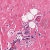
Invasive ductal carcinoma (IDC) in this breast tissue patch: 0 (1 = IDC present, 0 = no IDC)